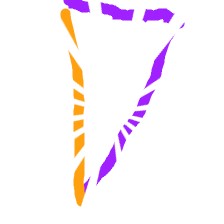
Shape: triangle